Question: On the console, I've attempted to create a circular array, I believe it would cause a stack overflow if attempting to traverse it, but I can't even get a length on it.
'''
var a = [];
a['b'] = a;
a.length;
// 0
a['c'] = c;
a.length;
// 0
'''

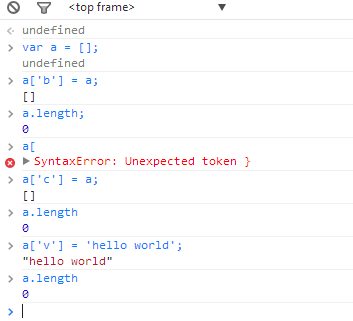
Answer: It has a 'length' of '0' because the Array 'length' property returns a number one higher than the highest index.
You'd get a 'length' of '1' if you did this:
'''
var a = [];
a[0] = a;
a.length; // 1
'''
You can assign properties with string keys to an array and it will "work" in that arrays are objects and can have extra properties, but only the numerically (integer) indexed properties participate in array behaviour like '.length' or '.slice()'. If you want to use string keys you should be using a plain object:
'''
var a = {};
'''
(Plain) Objects don't have a 'length' (unless you create the property yourself), but you can use 'Object.keys(a).length' to get the number of properties (if you don't care about IE < 9, which doesn't implement <URL>.